Field crop: maize
Growth stage: 2
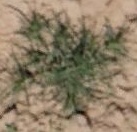
Species: salsola